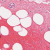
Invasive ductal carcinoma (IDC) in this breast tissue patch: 0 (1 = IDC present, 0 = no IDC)